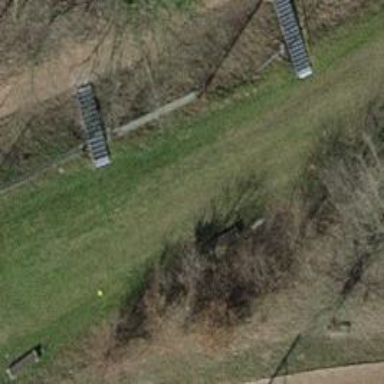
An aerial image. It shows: Grass area designated as golf tee.